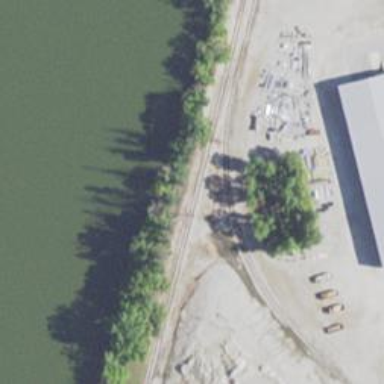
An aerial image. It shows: Rail spur service.